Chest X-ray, PA view. Patient: 52 years old, sex F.
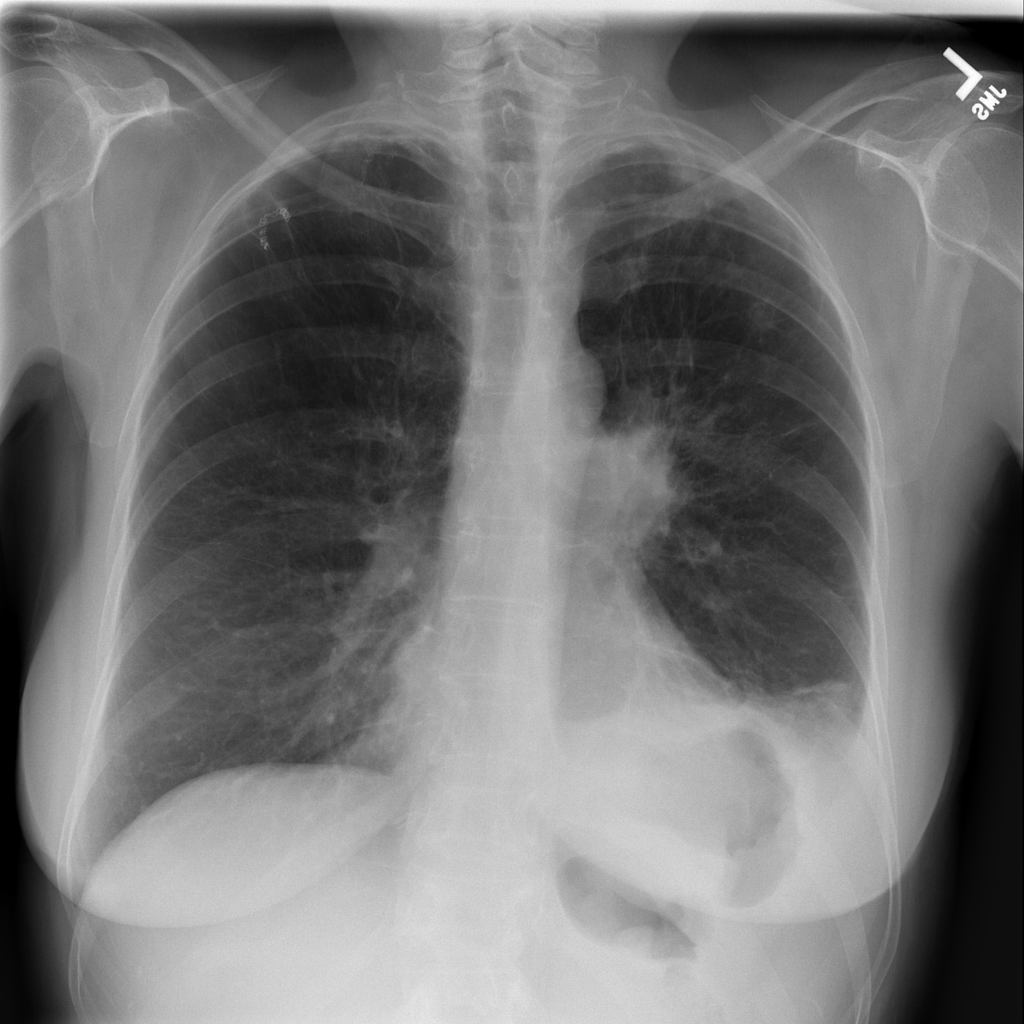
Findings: Infiltration, Mass